Question: I am trying to calculate the area under each peak in a graph that I plotted with a set of x and y co-ordinates,
I don't have a function for (x,y), and so I haven't been able to find an appropriate method to do the same.
the co-ordinates are
'''
{
[10 10]
[11 1]
[12 7]
[14 4]
[16 8]
[17 5]]}
'''
And 'y=0' for all the unmarked x values

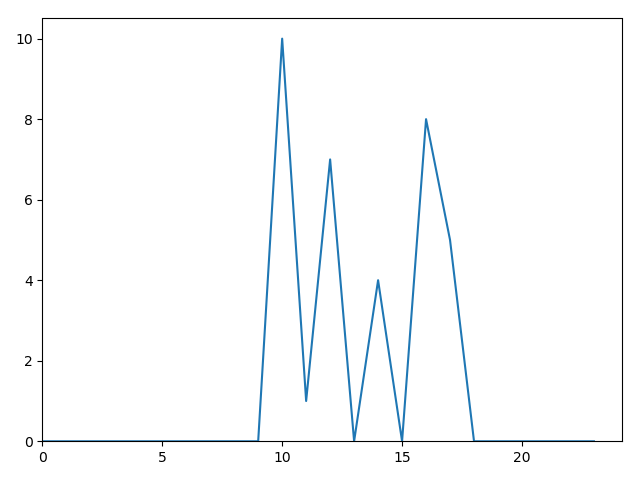
Answer: A bit simple and correct?
'''
points = [[10, 10],
[11, 1],
[12, 7],
[14, 4],
[16, 8],
[17, 5]]
areas = []
areas.append( points[0][0]/2.0 )
for i in range(0, points[-1][0] - points[0][0]-2):
if ( points[i+1][0] == points[i][0]+1 ):
areas.append( (points[i+1][1] + points[i][1] )/2.0)
elif ( points[i+1][0] >= points[i][0]+2):
areas.append( (points[i][1] )/2.0)
areas.append( (points[i+1][1] )/2.0)
areas.append( points[-1][1]/2.0 )
print(areas)
>[5.0, 5.5, 4.0, 3.5, 2.0, 2.0, 4.0, 6.5, 2.5]
'''